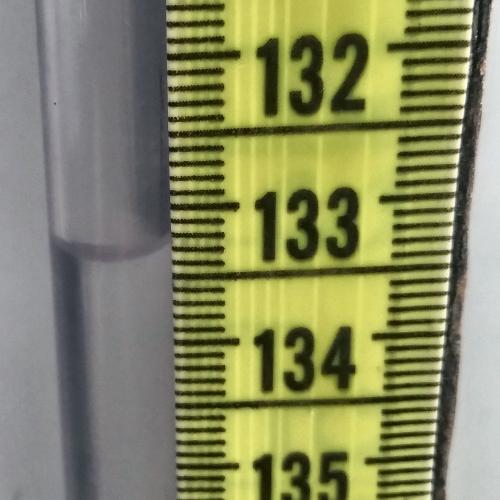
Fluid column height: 133.3 cm